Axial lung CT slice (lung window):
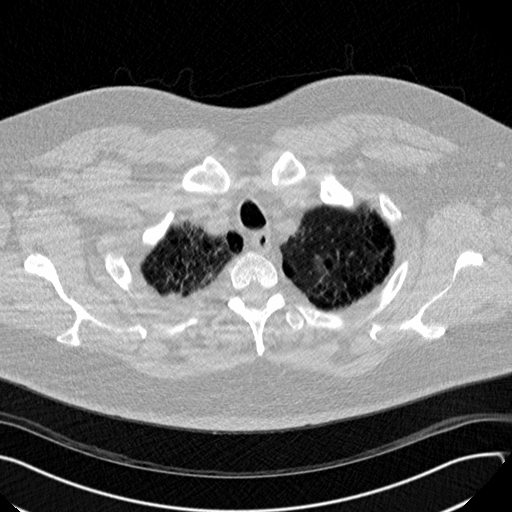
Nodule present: no